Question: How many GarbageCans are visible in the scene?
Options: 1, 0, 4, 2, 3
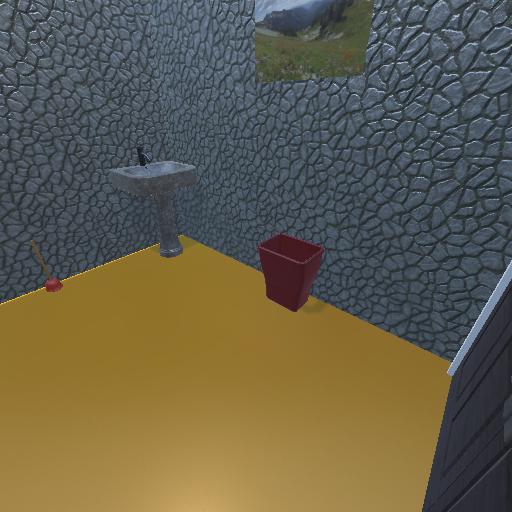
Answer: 1